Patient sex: M
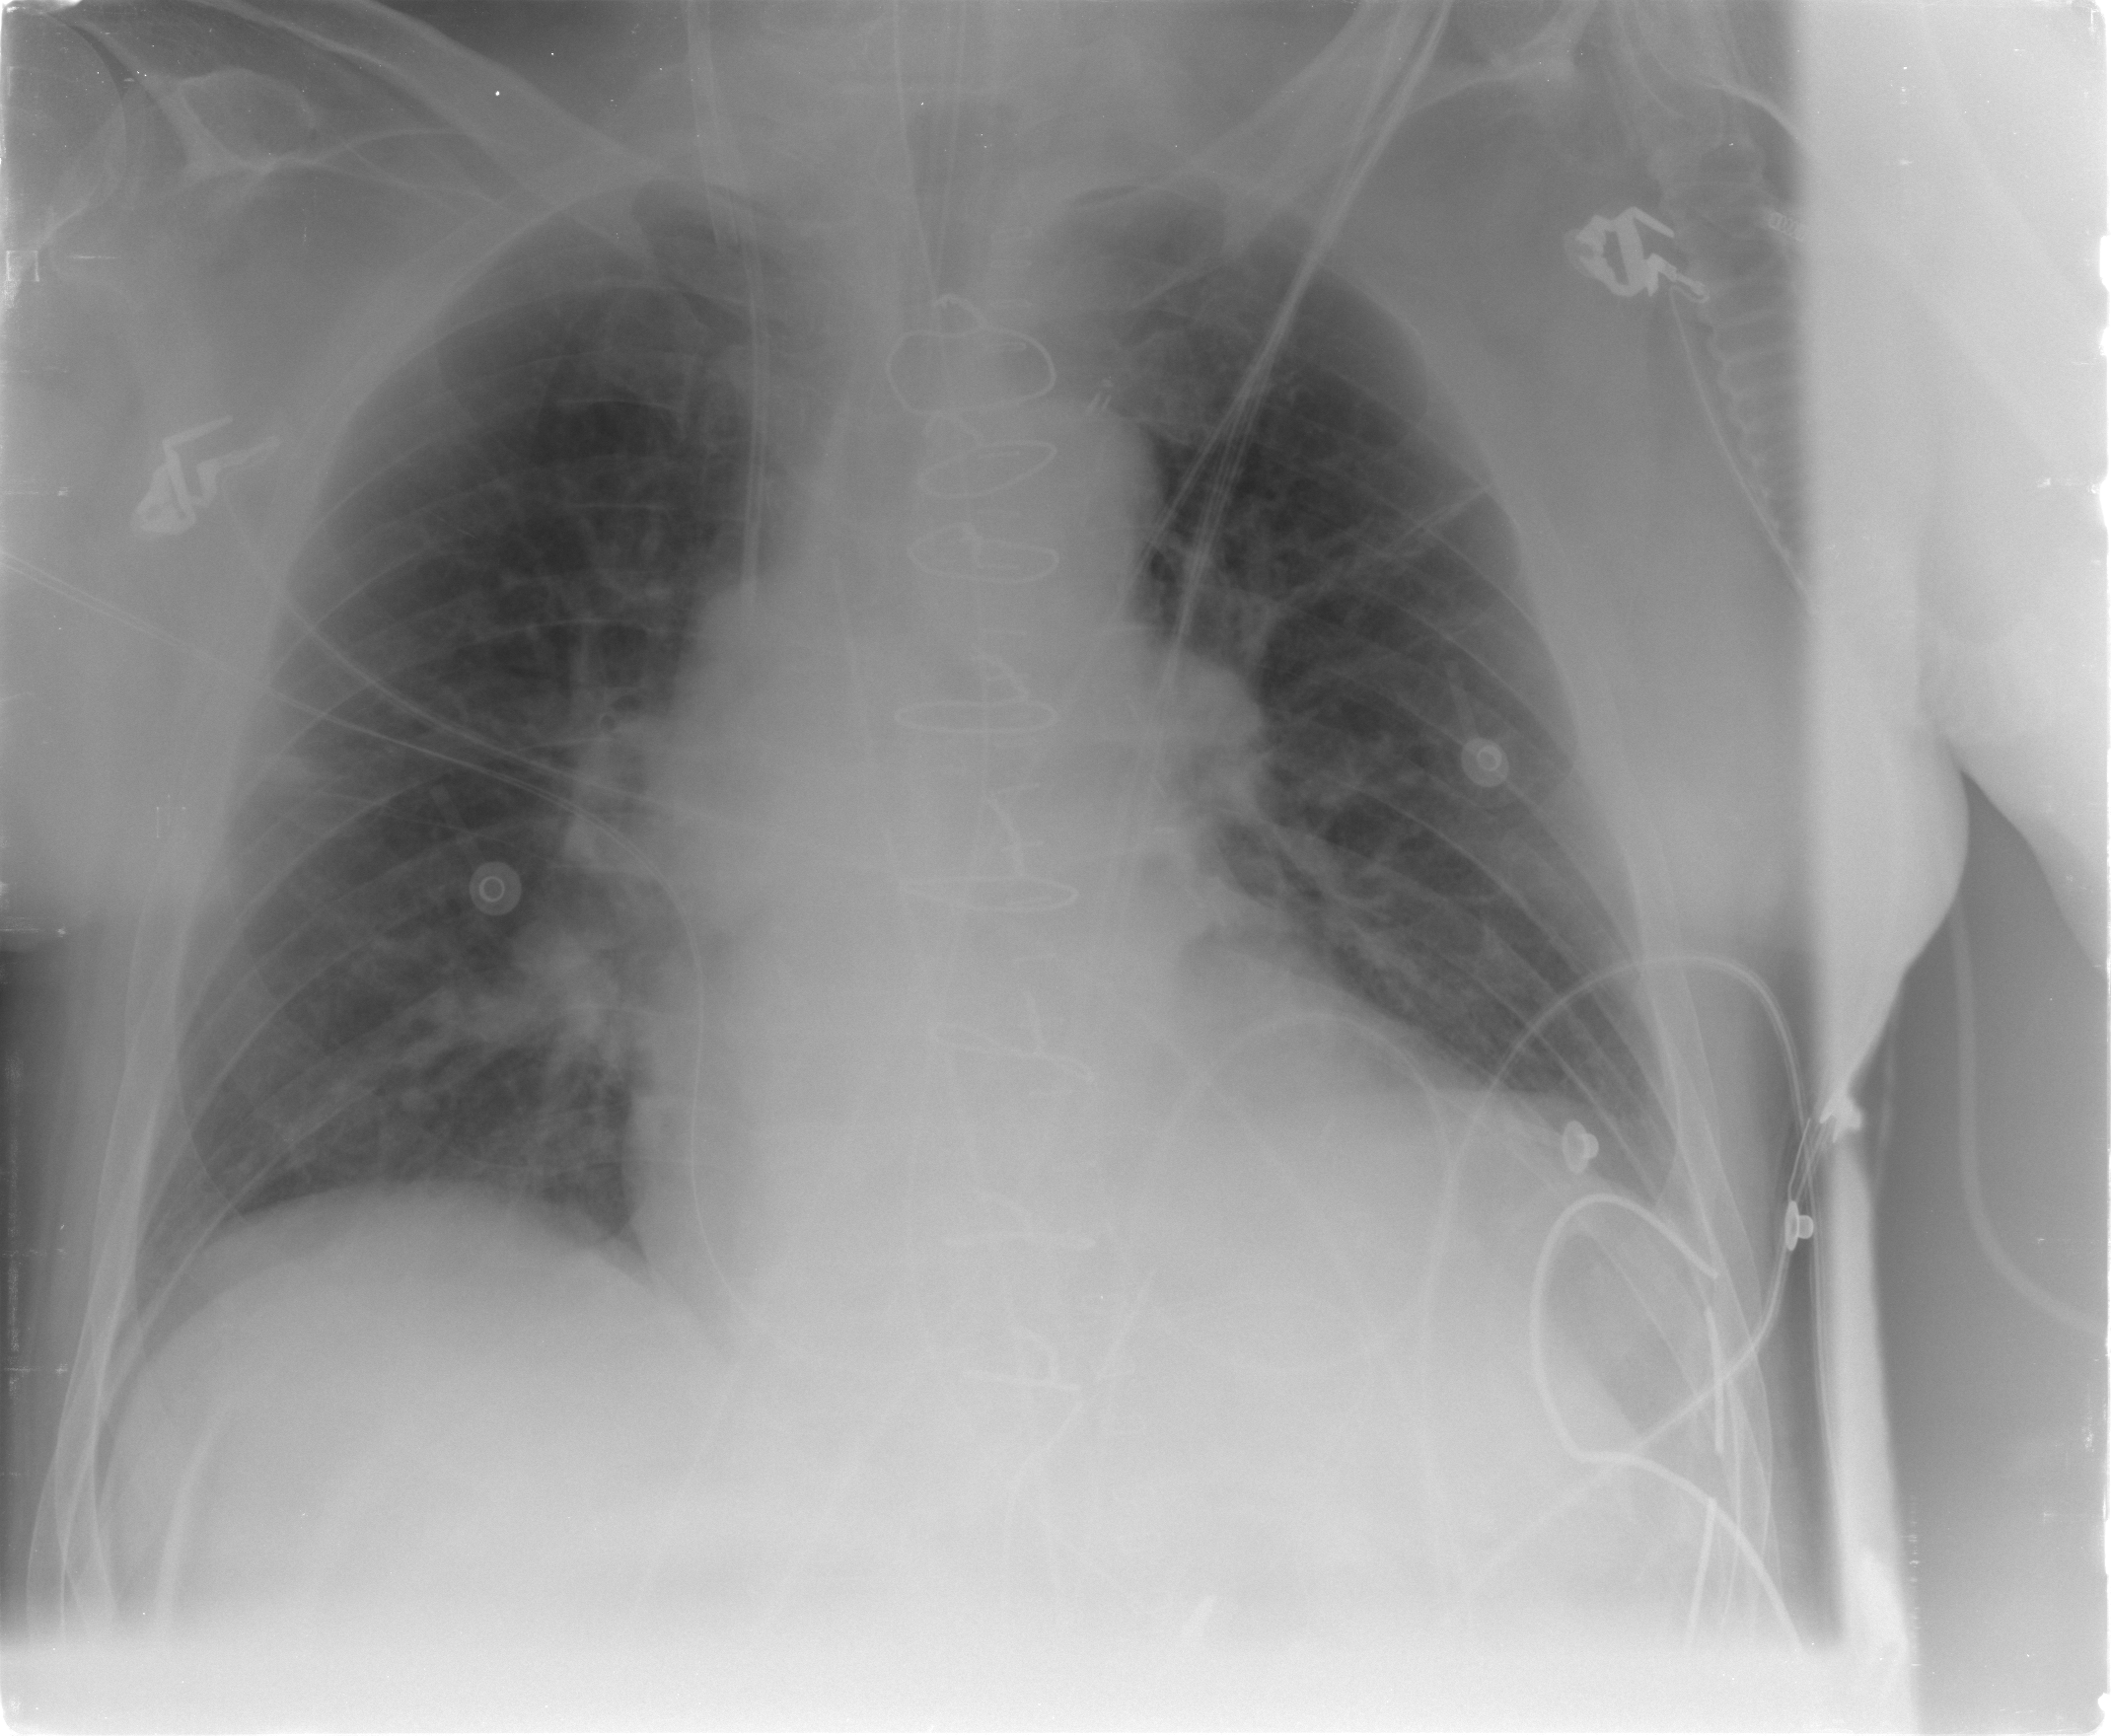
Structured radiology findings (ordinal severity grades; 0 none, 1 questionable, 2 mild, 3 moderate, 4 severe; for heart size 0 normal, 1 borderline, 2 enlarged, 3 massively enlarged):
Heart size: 1
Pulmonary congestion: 1
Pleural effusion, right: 0
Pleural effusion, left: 0
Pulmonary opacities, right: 0
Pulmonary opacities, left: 0
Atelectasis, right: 0
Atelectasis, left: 0